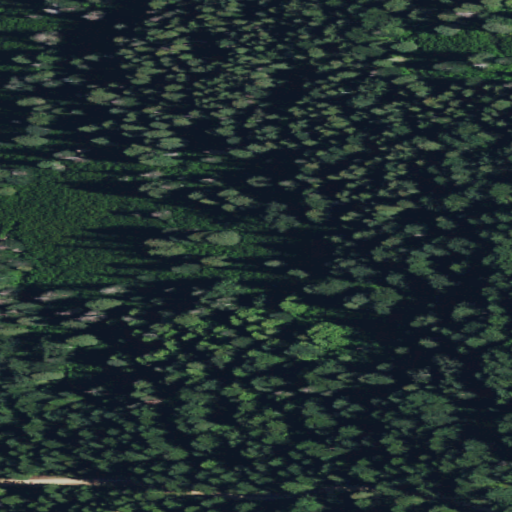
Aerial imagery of plain(s) in Washington named Deadhorse Meadow containing evergreen forest, woody wetlands, open development, and low intensity development